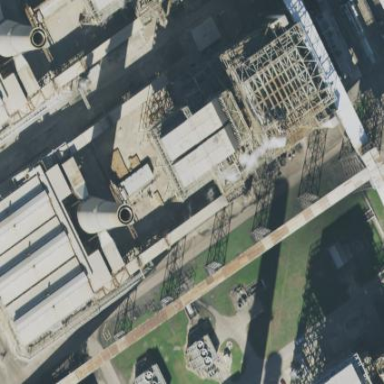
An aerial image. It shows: Generator for power supply.